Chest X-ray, PA view. Patient: 23 years old, sex F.
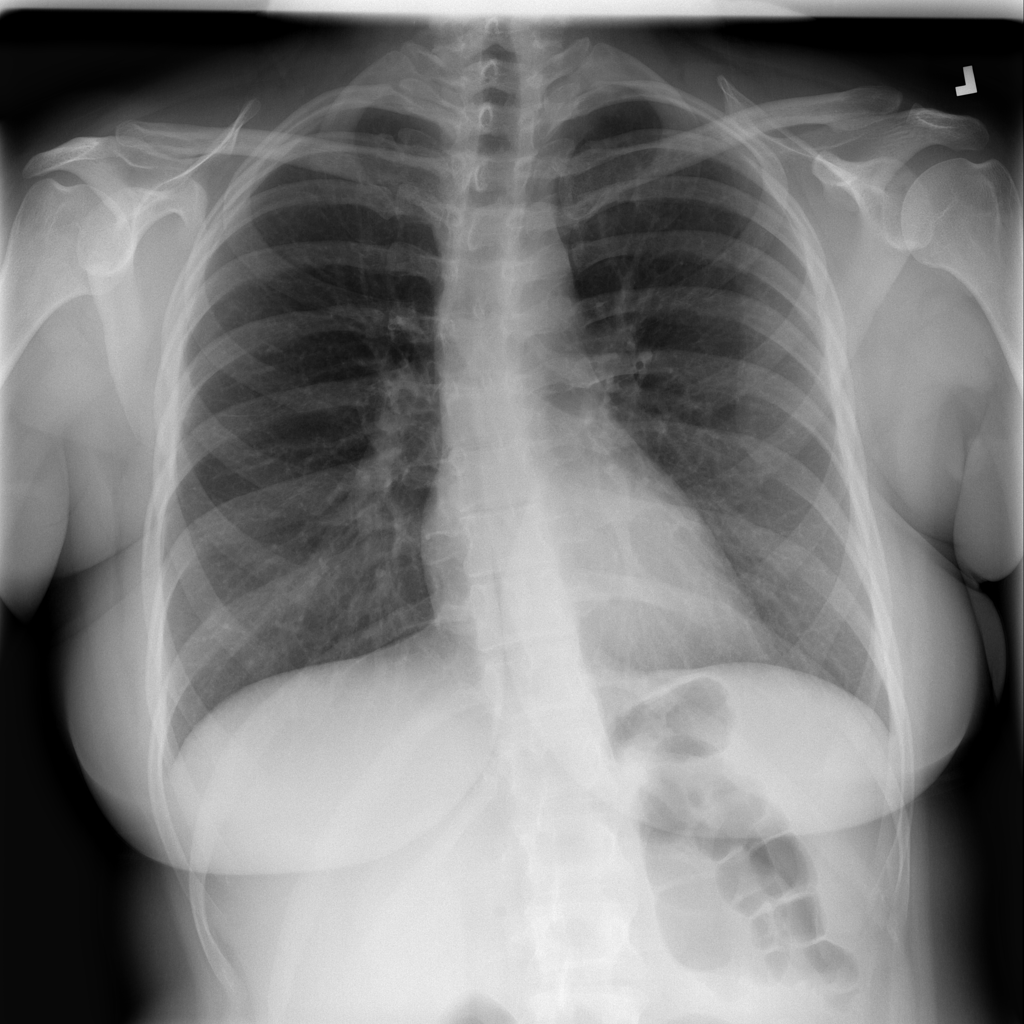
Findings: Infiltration